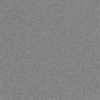
Label: dusty